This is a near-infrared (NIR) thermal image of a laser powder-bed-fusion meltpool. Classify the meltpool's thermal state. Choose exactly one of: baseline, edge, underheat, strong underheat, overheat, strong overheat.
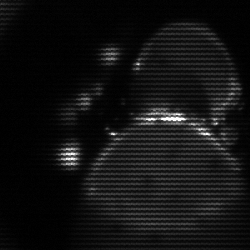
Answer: edge